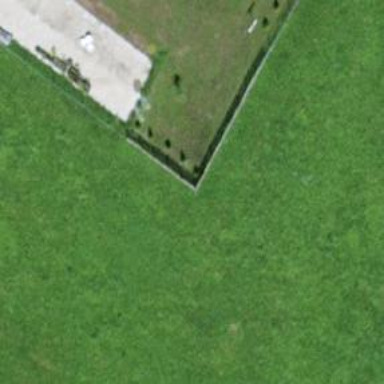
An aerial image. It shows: Fence.